Question: I am making an 'event countdown' scene in my app that uses a UITableViewController to show a list of events that are happening in the future. In each cell I have a countdown timer that counts down the time until the event takes place.

I want to animate these countdown fields so they tick down in real time. I have achieved this animation already, but the problem is that when the user scrolls the uitableview the animation pauses until the user releases the scroll. I want the animations to continue even when scrolling.
The way I'm animating is by calling [self.tableview reloadData] on a NSTimer every 0.25s (I know this isn't the most efficient method - this was more testing the animation itself). I have also tried running an NSTimer calling view updates within the UITableViewCell itself - but still have the animation pauses when scrolling.
Anyone know a setting or alternative way of calling the animation that will keep it going whilst scrolling?
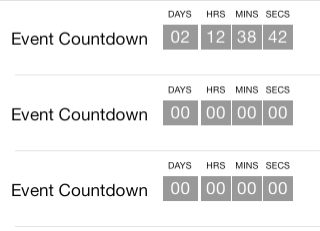
Answer: Some more searching on this same issue for UIScrollViews yielded led me to this post<URL>
Basically what is happening is that the NSTimer I was using was not being updated when scrolling because scrolling blocks everything outside of its own run loop mode. The fix is to add the animation NSTimer to the same run loop mode that is used by scrolling: NSRunLoopCommonModes
Here's how to do it in code:
'''
NSTimer *timer = [NSTimer timerWithTimeInterval:0.25 self selector:@selector(updateCountdownLabels) userInfo:nil repeats:YES];
[[NSRunLoop currentRunLoop] addTimer:timer forMode:NSRunLoopCommonModes];
'''